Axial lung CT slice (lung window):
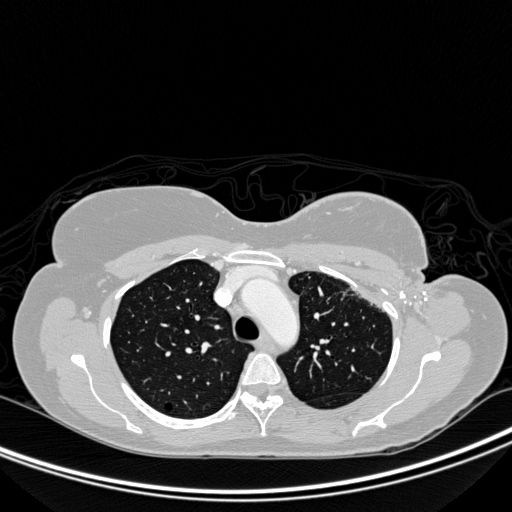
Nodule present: no